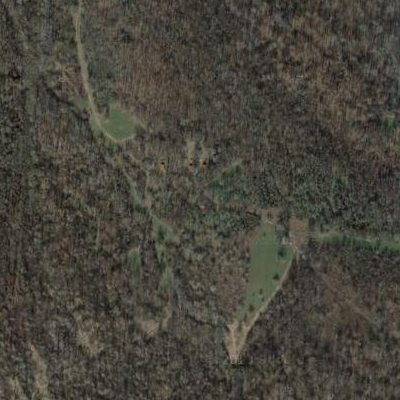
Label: Forest